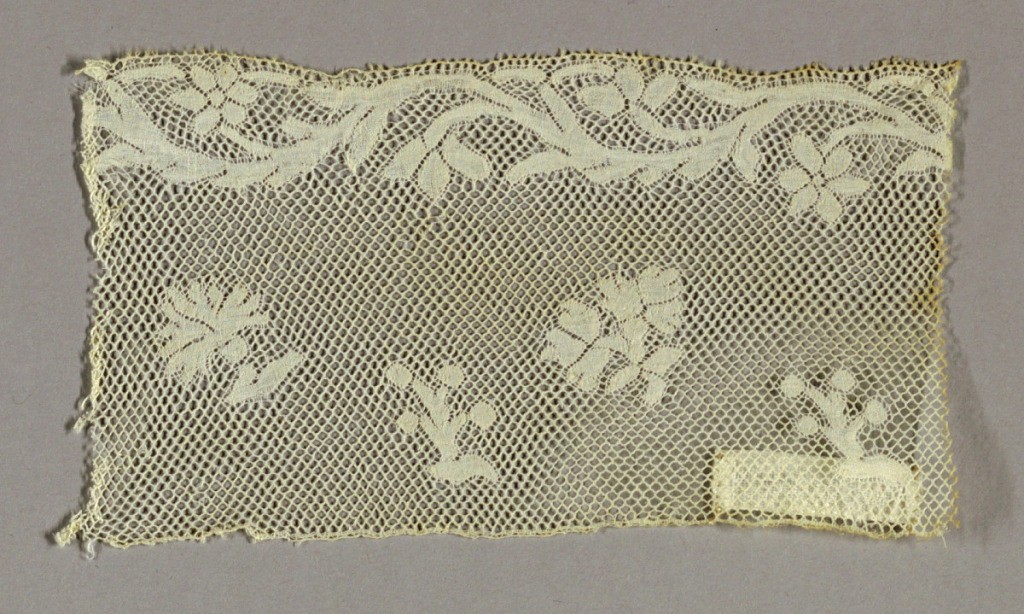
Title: Fragment
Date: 19th century
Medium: linen Technique: bobbin lace (Valenciennes ground)
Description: Design shows flowering stems at border with flower sprays above on a field of ''wire'' ground.